Question: I have this query below which assigns a new column called 'session_change' as 1.
So this occurs whenever the difference between (date in current row) and (date from previous row) is greater than 30 minutes (30*60 seconds).
These are the date / epoch / session_change:

But I have a problem.
When there are identical dates in epoch seconds in consequent rows. It marks the last one among those identical epoch seconds as session_change if difference is greater than 30 minutes. (Identical epoch secs are records with these values <PHONE>.00000)
When it changes from <PHONE>.00000 to <PHONE>.00000, it marks the last record as you see in the snapshot.
How to mark a session_change on the first record among those identical epoch seconds.
Thanks very much for your help.
'''
SELECT *
, CASE
WHEN EXTRACT(EPOCH FROM date) - LAG(EXTRACT(EPOCH FROM date)) OVER (PARTITION BY userid ORDER BY date) >= 30 * 60
THEN 1
ELSE 0
END as session_change
FROM
<table_name>
order by date;
'''
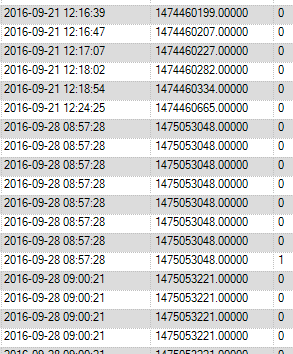
Answer: This is a really awful "solution", but the 'select *' in your query and your output indicates there is really no other field we can leverage to determine what rows come when in cases where there is a tie. So, all we can really do is fake out the rendering of the output:
'''
SELECT *,
CASE
WHEN EXTRACT(EPOCH FROM date) -
LAG(EXTRACT(EPOCH FROM date)) OVER (PARTITION BY userid ORDER BY date) >= 30 * 60
THEN 1
ELSE 0 END as session_change
FROM
<table_name>
order by date, session_change desc
'''